Question: I have ADT Eclipse Project and I want to just import that project in android studio.
But I got this error There are unrecoverable errors which must be corrected first.

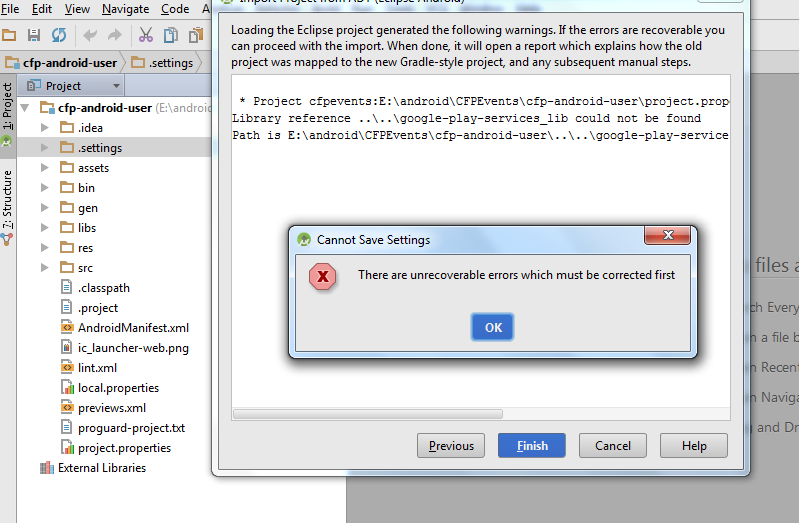
Answer: The error is saying that your project depends on google_Play_Service_Lib and android studio is not able to find that dependency, but what android studio did is giving you the path where you can paste that library and then you will able to import that project.
first download google_service_lib from
<URL>
or
<URL>
and now paste that in
E:ndroid\CFPEvents\cfp-android-user
now again import..